Question: I'm creating a database and was trying to upload my images into it. However, I encounter a sql server run away error when i tried to upload a 2+MB file.
When I upload a 4MB file, the page simply resets
When i upload a 30+kb file, it works !
I have created the column (longblob) and change the upload_max_file size limit in php.ini to 64MB.

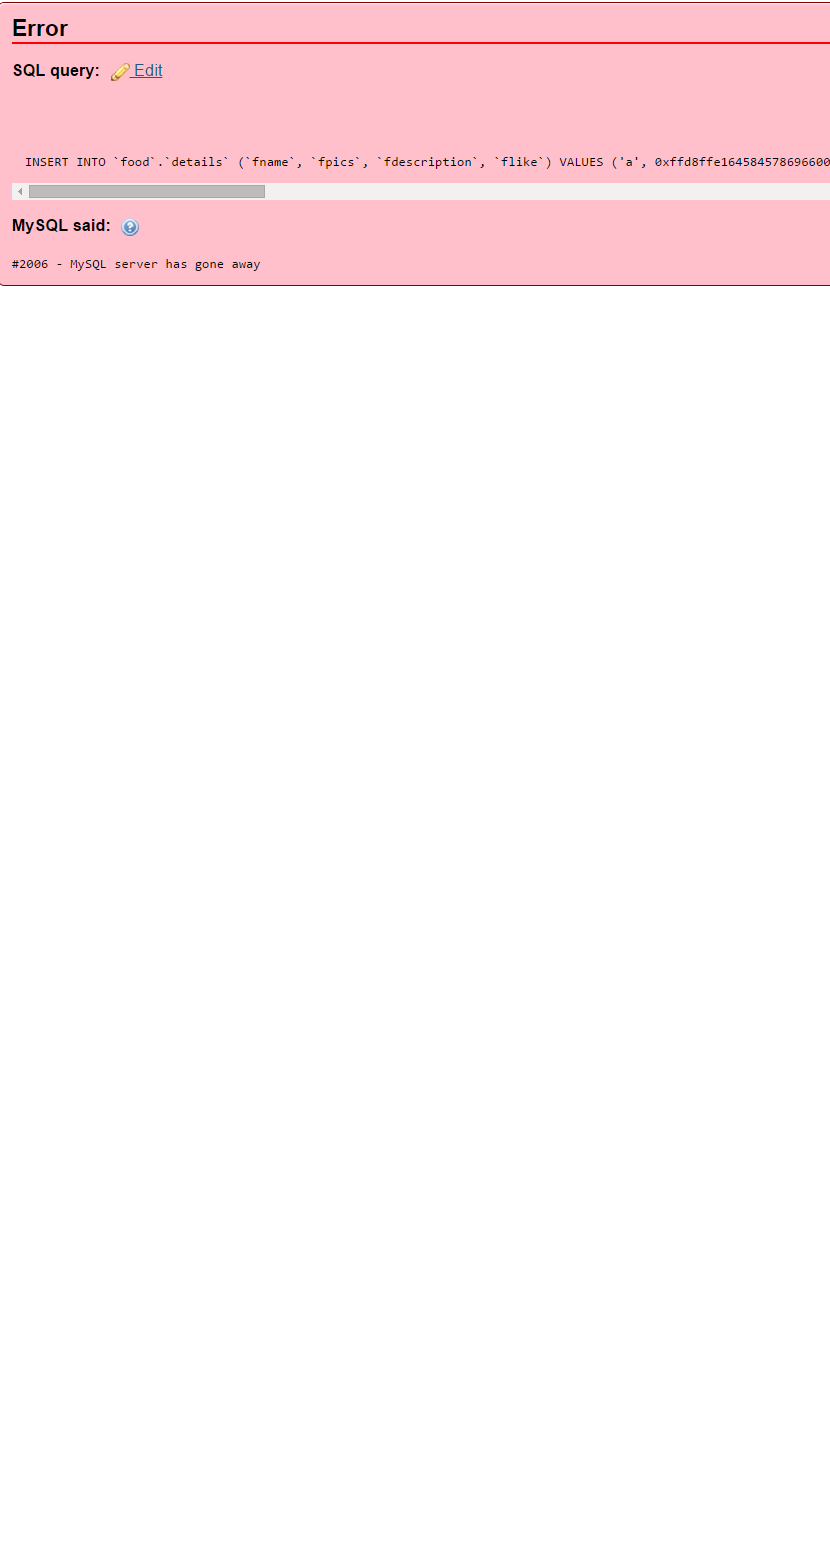
Answer: You have to consider more things to do this job.
1. 'max_allowed_packet' mysql> show variables like 'max_allowed_packet';
2. Your Column type. MySQL Documentation TINYBLOB L+1 bytes, where L < 28 +- 256 bytes BLOB L+2 bytes, where L < 216 +- 65 kilobytes MEDIUMBLOB L+3 bytes, where L < 224 +- 16 megabytes LONGBLOB L+4 bytes, where L < 232 +- 4 gigabytes
3. The better and faster way is store/upload your image/file into disk storage, not db storage. And just store the file location into db.
And read these link:
<URL>
<URL>